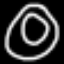
Label: donut